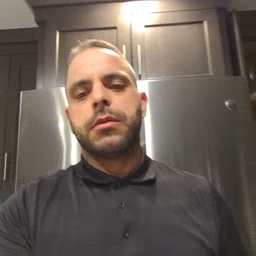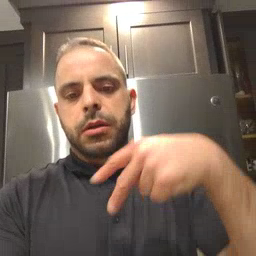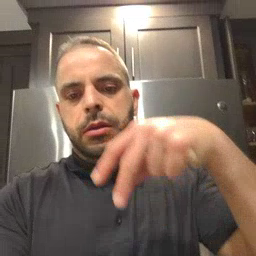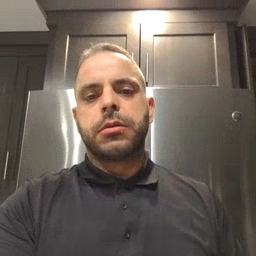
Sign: dance